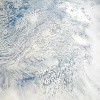
Label: cloud